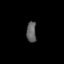
Tissue: lung
Cell type: Others
Senescence score: 0.2351
Nuclear area (px): 200
Mean DAPI intensity: 95.8